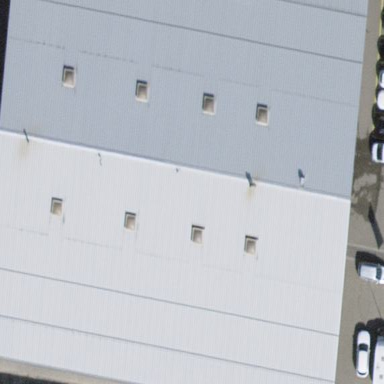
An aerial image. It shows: Industrial building.